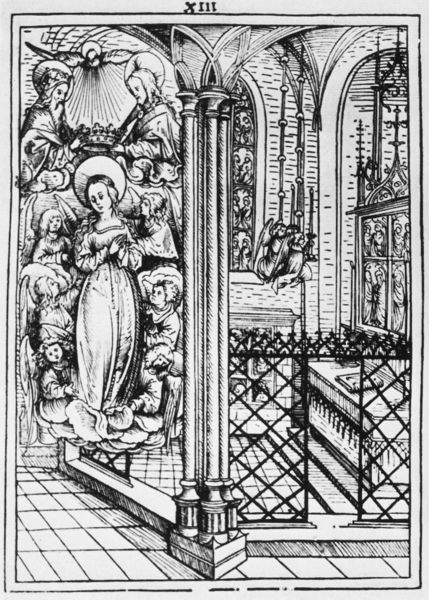
Titel: Haller Heiltumbuch
Künstler: Hans Burgkmair
Schlagwörter: gott, fenster, säule, zeichnung, zaun, alt, wand, taube, gitter, kirche, sonne, boden, krone, kinder, engel, kuppel, bett, religion, schwarz-weiß, stich, beten, altar, heiligenschein, krönung, heilige, heilig, maria, himmelfahrt, fromm, geist, kirhce, kriche, bodenfliesen